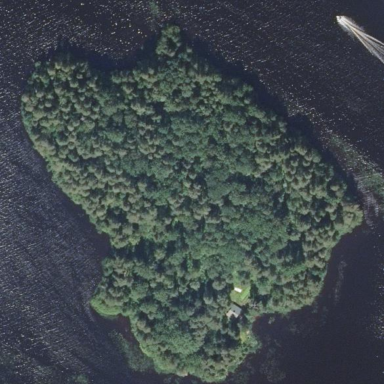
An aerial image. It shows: Islet surrounded by woodland.